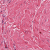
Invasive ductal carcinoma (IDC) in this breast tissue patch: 0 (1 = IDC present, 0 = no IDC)